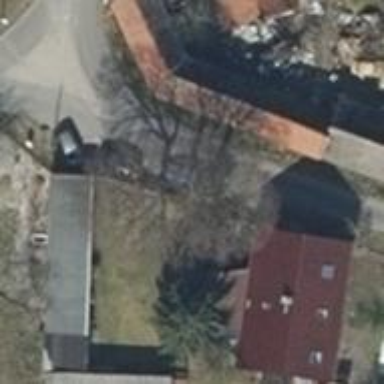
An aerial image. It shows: Building with gabled roof oriented along and colored grey.